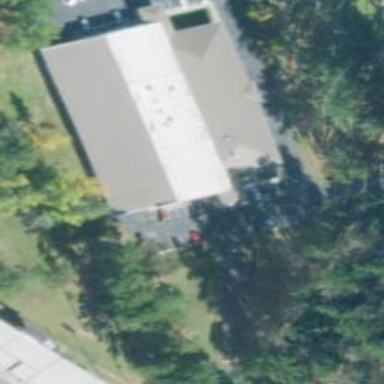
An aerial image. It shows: College building.